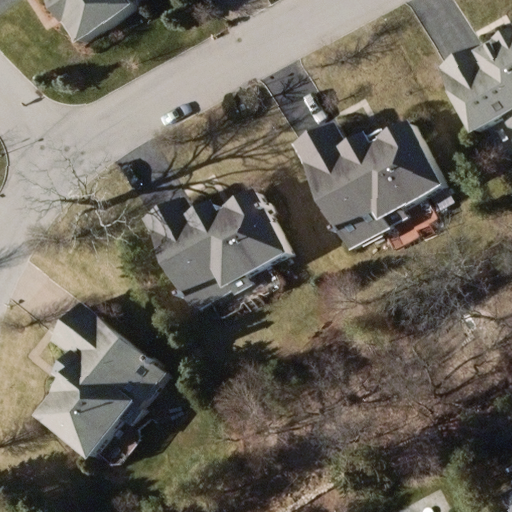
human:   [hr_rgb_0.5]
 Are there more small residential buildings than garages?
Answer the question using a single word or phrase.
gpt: yes

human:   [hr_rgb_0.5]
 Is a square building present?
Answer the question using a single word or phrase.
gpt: no

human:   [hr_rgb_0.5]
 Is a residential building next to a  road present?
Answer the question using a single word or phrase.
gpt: yes

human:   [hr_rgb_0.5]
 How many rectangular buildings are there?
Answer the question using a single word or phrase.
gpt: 2

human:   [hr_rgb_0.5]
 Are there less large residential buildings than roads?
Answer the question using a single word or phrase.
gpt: yes

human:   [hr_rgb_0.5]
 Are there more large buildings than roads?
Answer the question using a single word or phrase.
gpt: no

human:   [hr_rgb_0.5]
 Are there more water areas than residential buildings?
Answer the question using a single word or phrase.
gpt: no

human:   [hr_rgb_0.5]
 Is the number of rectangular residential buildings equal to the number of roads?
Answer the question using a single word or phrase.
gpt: yes

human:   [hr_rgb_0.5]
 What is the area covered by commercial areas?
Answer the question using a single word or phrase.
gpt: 0m2

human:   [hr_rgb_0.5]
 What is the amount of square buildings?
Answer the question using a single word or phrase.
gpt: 0

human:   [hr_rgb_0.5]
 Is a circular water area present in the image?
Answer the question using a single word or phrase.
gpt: no

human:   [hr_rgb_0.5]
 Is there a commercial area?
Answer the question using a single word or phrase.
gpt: no

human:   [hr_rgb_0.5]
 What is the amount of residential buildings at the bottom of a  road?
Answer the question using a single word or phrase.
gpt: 3

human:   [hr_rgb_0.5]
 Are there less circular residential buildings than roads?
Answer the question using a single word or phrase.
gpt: yes

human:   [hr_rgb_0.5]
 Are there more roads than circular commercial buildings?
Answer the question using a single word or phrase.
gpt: yes

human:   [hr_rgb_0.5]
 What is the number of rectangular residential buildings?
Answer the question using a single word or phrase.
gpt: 2

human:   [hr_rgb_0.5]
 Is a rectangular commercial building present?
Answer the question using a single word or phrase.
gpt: no

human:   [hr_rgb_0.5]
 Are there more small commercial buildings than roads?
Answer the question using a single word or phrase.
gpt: no

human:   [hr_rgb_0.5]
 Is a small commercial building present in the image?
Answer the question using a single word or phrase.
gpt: no

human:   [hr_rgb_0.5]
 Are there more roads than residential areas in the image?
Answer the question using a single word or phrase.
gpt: yes

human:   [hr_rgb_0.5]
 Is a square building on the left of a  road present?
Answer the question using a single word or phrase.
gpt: no

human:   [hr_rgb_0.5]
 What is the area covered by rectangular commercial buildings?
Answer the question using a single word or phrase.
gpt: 0m2

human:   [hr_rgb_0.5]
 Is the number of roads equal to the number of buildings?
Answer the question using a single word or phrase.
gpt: no

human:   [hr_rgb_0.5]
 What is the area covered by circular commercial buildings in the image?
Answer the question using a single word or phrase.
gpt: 0m2

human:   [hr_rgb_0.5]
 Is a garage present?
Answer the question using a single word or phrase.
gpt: no

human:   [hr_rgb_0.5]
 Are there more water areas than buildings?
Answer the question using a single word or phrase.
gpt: no

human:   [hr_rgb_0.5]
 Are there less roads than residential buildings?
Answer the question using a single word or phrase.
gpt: yes

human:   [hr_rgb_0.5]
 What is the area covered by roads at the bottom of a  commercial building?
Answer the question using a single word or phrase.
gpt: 0m2

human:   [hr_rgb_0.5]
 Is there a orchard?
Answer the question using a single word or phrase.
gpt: no

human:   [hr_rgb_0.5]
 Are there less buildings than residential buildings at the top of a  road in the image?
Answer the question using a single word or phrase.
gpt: no

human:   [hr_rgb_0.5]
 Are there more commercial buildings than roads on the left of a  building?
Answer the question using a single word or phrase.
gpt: no

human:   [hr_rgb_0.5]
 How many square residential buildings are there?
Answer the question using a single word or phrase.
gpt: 0

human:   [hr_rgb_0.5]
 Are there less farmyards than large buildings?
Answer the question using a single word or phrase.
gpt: no

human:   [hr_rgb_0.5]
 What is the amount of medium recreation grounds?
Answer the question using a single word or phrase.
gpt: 0

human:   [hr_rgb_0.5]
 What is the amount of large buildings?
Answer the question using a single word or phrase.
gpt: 0

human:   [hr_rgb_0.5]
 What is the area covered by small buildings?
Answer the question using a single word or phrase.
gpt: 85m2